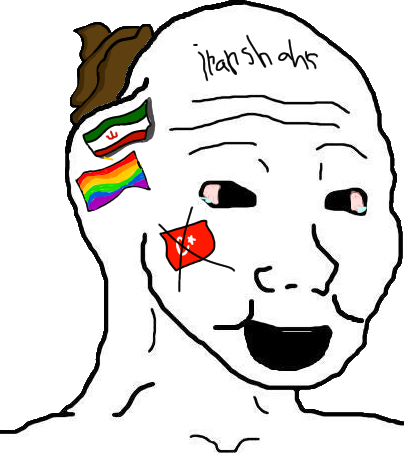
Label: 5_Brainlet